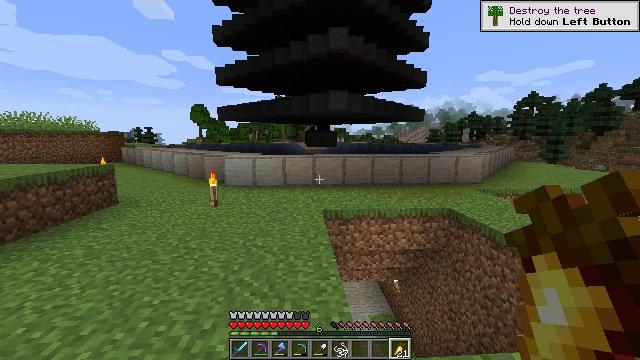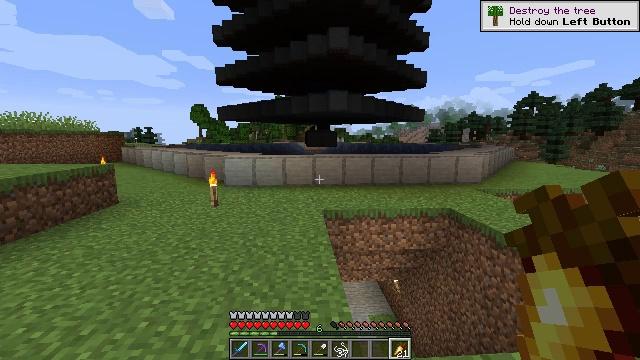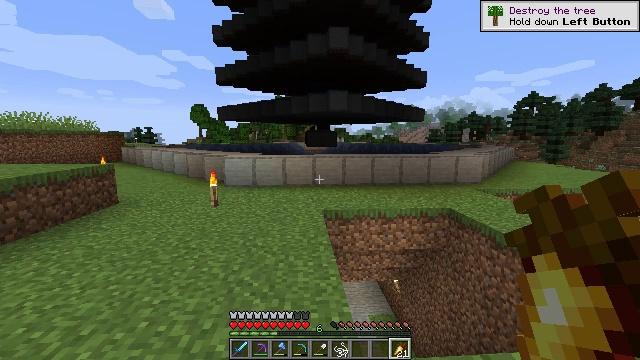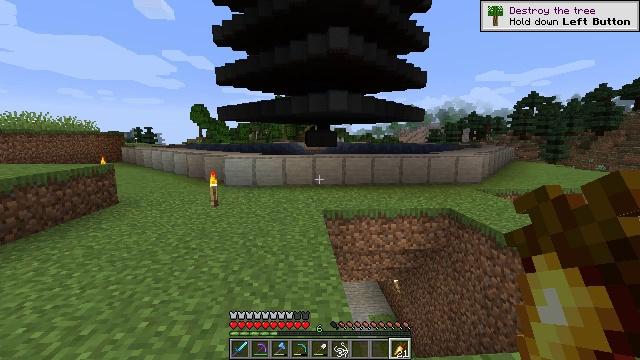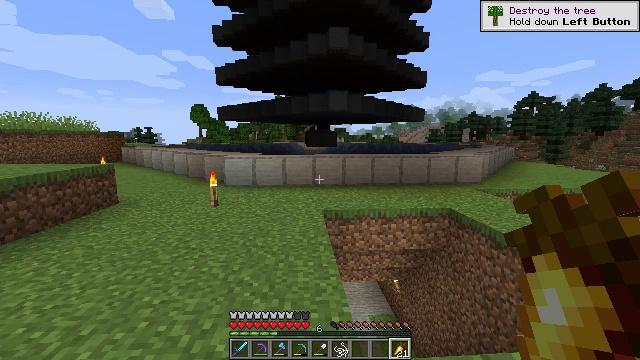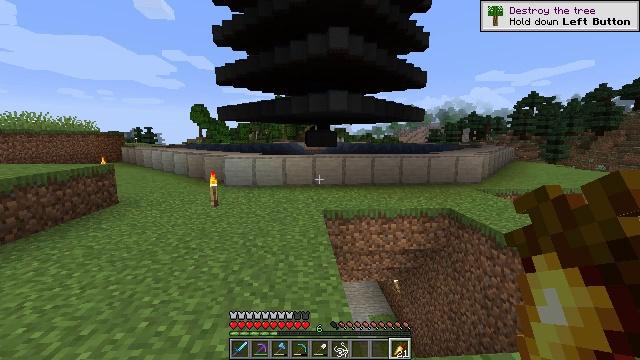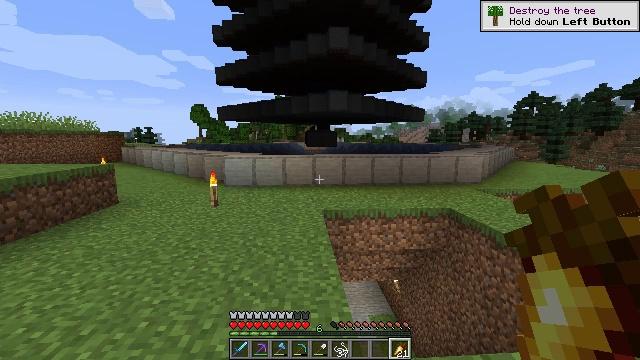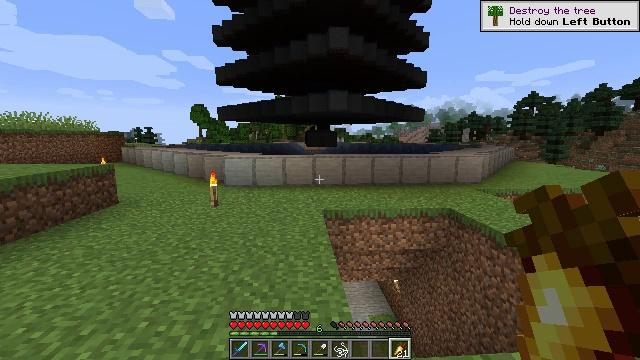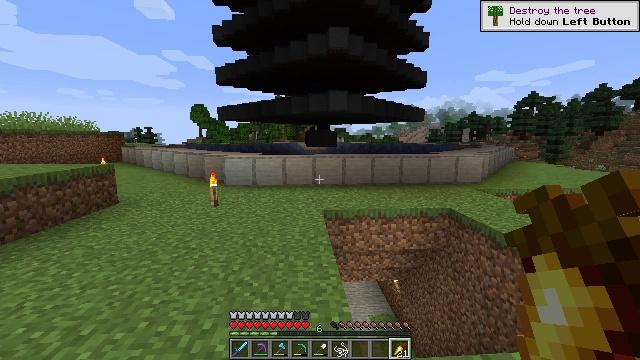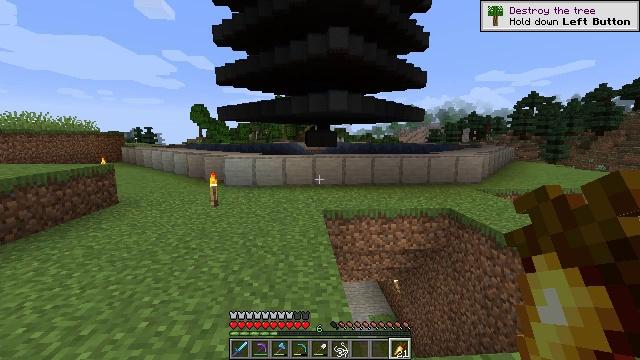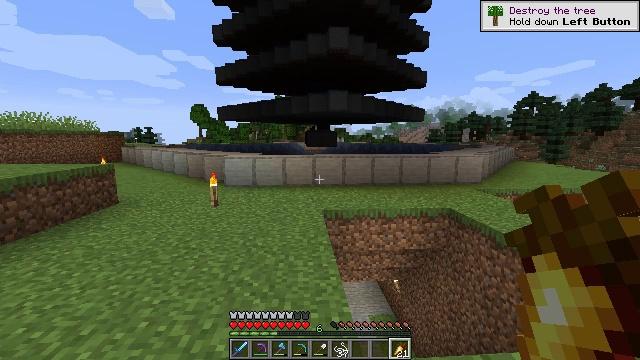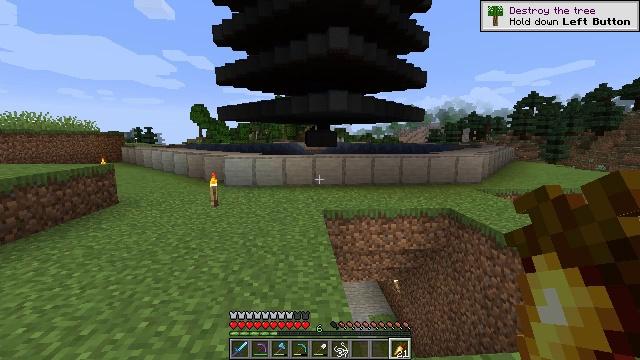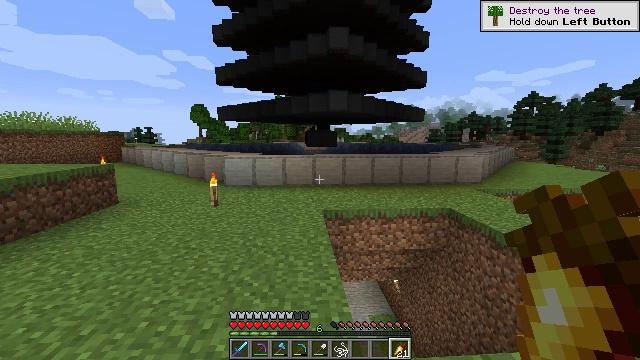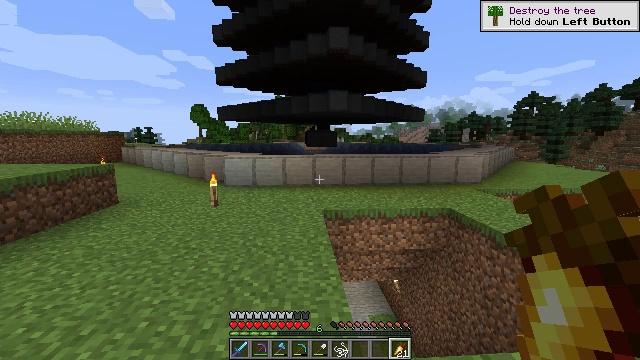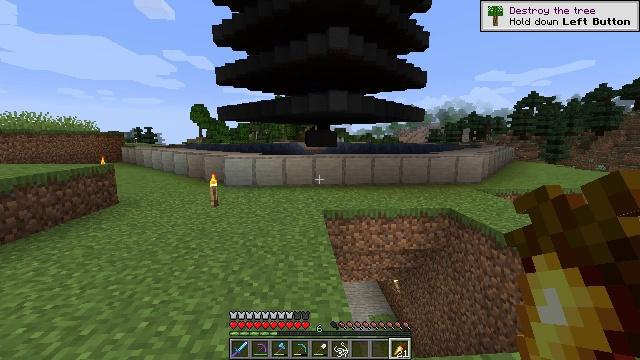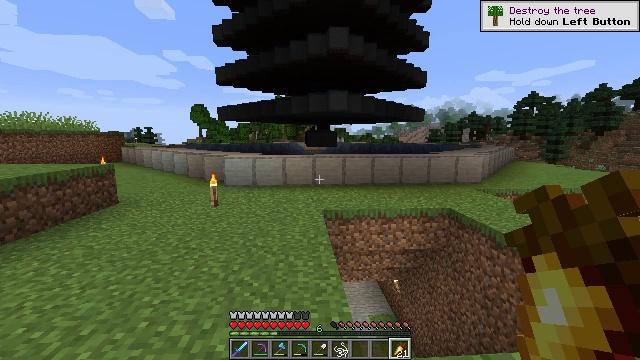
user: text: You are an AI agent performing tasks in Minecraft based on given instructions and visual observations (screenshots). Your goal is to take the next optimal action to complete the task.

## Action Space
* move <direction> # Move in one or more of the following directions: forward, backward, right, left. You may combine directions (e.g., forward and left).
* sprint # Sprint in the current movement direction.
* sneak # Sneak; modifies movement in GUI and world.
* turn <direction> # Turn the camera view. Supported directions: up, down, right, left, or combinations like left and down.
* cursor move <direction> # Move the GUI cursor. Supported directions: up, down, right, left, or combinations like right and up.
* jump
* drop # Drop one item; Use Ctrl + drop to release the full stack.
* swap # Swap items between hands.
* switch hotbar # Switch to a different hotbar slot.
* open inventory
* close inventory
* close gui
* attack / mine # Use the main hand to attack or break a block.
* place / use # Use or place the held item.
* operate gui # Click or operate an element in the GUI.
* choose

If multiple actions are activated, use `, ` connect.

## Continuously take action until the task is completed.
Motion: motion action
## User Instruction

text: Interact with the furnace to make smooth stone.
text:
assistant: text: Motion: no_op
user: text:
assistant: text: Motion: no_op
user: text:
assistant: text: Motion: no_op
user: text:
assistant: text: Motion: no_op
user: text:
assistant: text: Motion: no_op
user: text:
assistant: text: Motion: no_op
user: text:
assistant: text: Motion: no_op
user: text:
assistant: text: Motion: no_op
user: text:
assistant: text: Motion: no_op
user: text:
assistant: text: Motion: no_op
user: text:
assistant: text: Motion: no_op
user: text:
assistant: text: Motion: no_op
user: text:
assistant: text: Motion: no_op
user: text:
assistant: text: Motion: no_op
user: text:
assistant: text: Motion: no_op
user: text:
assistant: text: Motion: no_op
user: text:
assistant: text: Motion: no_op
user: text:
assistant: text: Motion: no_op
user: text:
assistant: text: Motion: no_op
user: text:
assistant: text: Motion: no_op
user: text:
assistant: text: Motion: no_op
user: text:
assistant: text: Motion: no_op
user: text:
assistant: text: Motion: no_op
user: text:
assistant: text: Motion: no_op
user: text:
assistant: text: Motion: no_op
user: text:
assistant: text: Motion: no_op
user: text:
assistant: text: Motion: no_op
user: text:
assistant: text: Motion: no_op
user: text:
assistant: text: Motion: no_op
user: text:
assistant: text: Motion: no_op